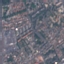
Label: Residential